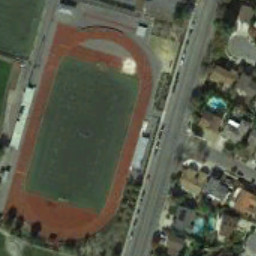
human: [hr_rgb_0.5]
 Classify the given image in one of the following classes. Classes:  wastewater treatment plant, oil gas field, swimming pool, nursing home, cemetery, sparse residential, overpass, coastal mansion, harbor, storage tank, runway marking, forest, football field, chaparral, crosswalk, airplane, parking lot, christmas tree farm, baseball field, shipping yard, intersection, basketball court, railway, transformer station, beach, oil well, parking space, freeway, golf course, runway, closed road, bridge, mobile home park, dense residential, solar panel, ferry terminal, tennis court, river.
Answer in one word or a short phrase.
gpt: football field